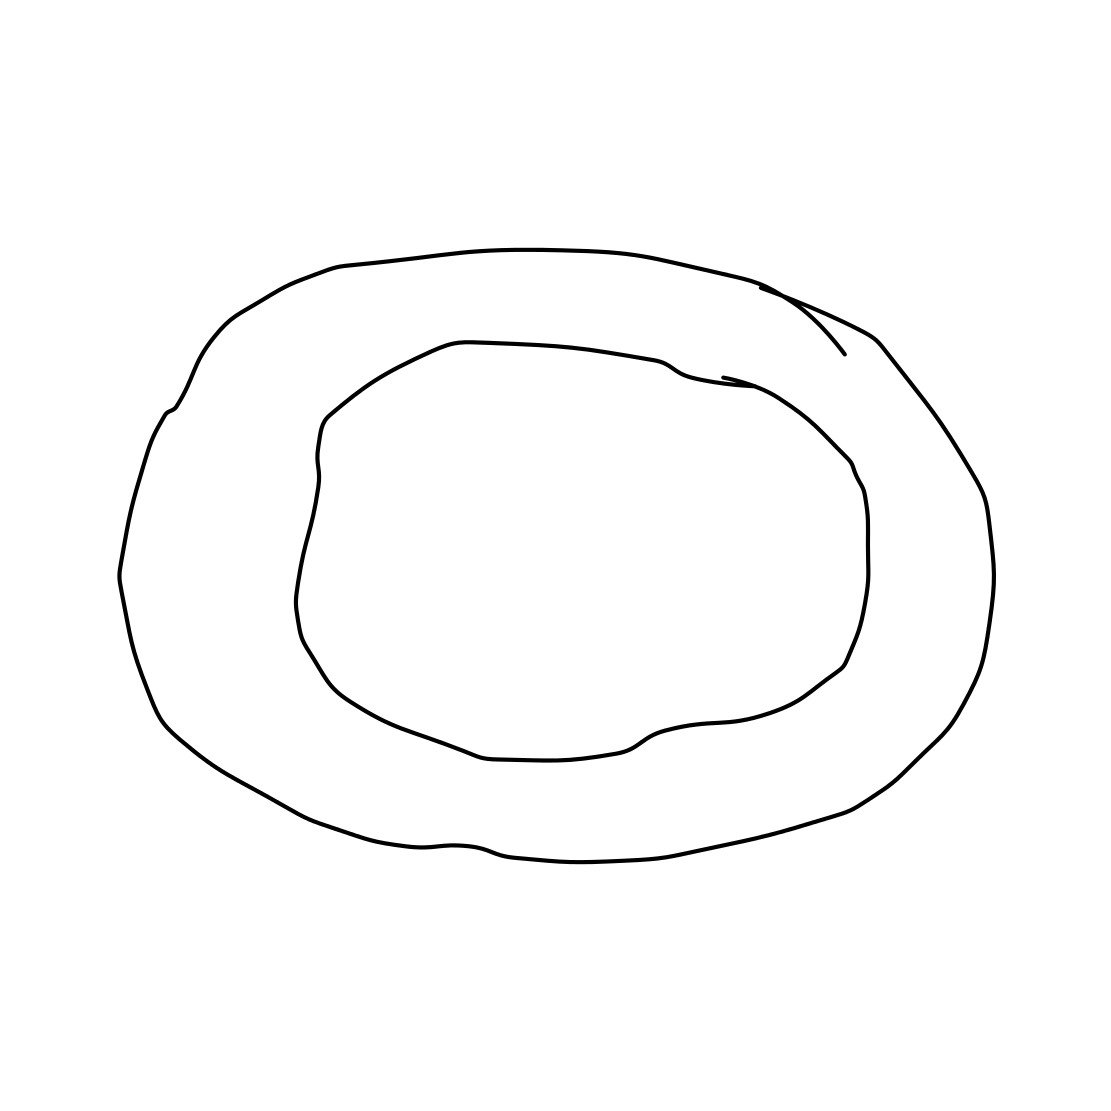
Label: tire